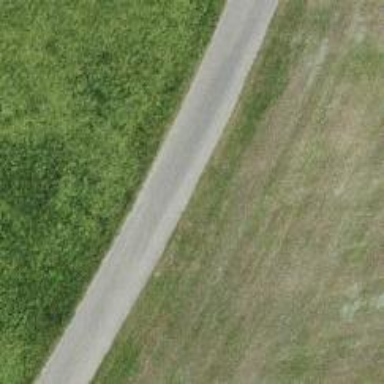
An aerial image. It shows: Well-maintained track road with grade 1 tracktype.